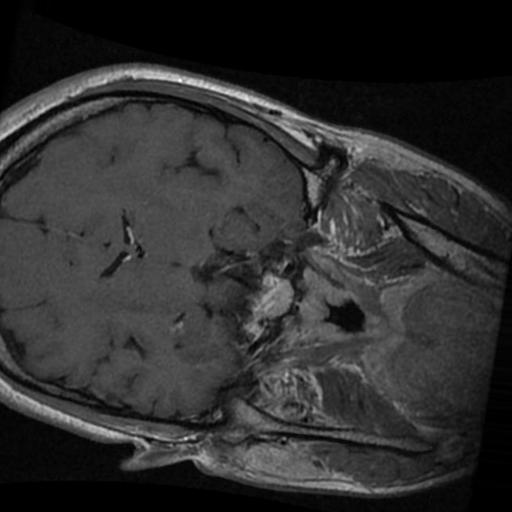
Label: brain_tumor